Question: In given object there are different set of questions ex. (label, question text), each object set has "QuestionTypeId".
If QuestionTypeId is "18" then question is "label" and the label shouldn't have the number(index value). Each label may have one or more questionText with index value.
Here i just need to display the index value to the questionText whose QuestionTypeId is different and not "18". To only those questionText number or index value need to be added serial wise, below is the image which is shown in the correct format.
[]
The result shown in the image is i m trying to get
Below is the code which i have tried to get the result:
'''
export class AppComponent implements OnInit {
globalJsonData = {
"parent": {
"child": [{
"QuestionId": 349,
"QuestionText": "This is Label One",
"QuestionTypeId": 18,
"QuestionSetCode": 166378
},
{
"QuestionId": 340,
"QuestionText": "This is Question Text One",
"QuestionTypeId": 17,
"QuestionSetCode": 166378
},
{
"QuestionId": 350,
"QuestionText": "This is Label Two",
"QuestionTypeId": 18,
"QuestionSetCode": 166378
},
{
"QuestionId": 352,
"QuestionText": "This is Question Text Two",
"QuestionTypeId": 17,
"QuestionSetCode": 166378
},
{
"QuestionId": 354,
"QuestionText": "This is Question Text Three",
"QuestionTypeId": 6,
"QuestionSetCode": 166378
},
{
"QuestionId": 350,
"QuestionText": "This is Label Three",
"QuestionTypeId": 18,
"QuestionSetCode": 166378
},
{
"QuestionId": 353,
"QuestionText": "This is Question Text Four",
"QuestionTypeId": 17,
"QuestionSetCode": 166378
},
{
"QuestionId": 355,
"QuestionText": "This is Question Text Five",
"QuestionTypeId": 8,
"QuestionSetCode": 166378
}
]
}
}
result;
questionList = []
ngOnInit() {
this.callGenerateConfig()
}
callGenerateConfig() {
let data = [];
data = this.globalJsonData.parent.child;
data.forEach((question, index) => {
let prevHasLabel = question.QuestionTypeId == 18 ? true : false;
this.result = ( !prevHasLabel? index == 0 ? 1 : index : index - 1 );
question['result'] = this.result;
this.questionList.push(question);
})
}
}
'''
'''
<ul *ngFor="let data of questionList; let i = index">
<div *ngIf="data.QuestionTypeId == 18; else elseBlock">
<li [ngStyle]="{
'font-size': '20px',
'font-weight': 'bold'}">{{data.QuestionText}}</li>
</div>
<ng-template #elseBlock>
<li [ngStyle]="{'background-color': 'lime',
'font-size': '20px',
'font-weight': 'bold'}">{{data.result}} === {{data.QuestionText}}</li>
.</ng-template>
</ul>
'''
Using the above solution i have got this result:
<URL>
Please help me to get the solution, or index value in serial wise for each question text skipping the label.
Also this the link for stackblizt here is the code which i tried:
<URL>
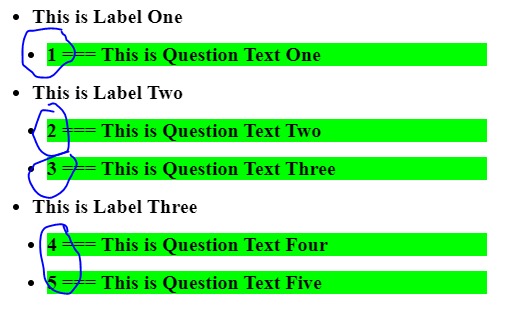
Answer: you should loop over 'li' not on 'ul'. Also it can be done in simpler way.
This is how you should do it :
in 'component.ts' file , process your data as follows :
'''
callGenerateConfig() {
let data = [];
data = this.globalJsonData.parent.child;
let position = 1;
data.forEach((item, index) => {
let isLabel = item.QuestionTypeId === 18;
console.log(isLabel);
let obj = {
label: isLabel,
data: item,
location: position
}
if (!isLabel) {
position++;
}
this.questionList.push(obj);
})
}
'''
in 'component.html' do below :
'''
<ul>
<li *ngFor="let data of questionList">
<span *ngIf="data.label===false"> {{data.location}}</span>
<span> {{data.data.QuestionText}}</span>
</li>
</ul>
'''
Here is the working example : <URL>